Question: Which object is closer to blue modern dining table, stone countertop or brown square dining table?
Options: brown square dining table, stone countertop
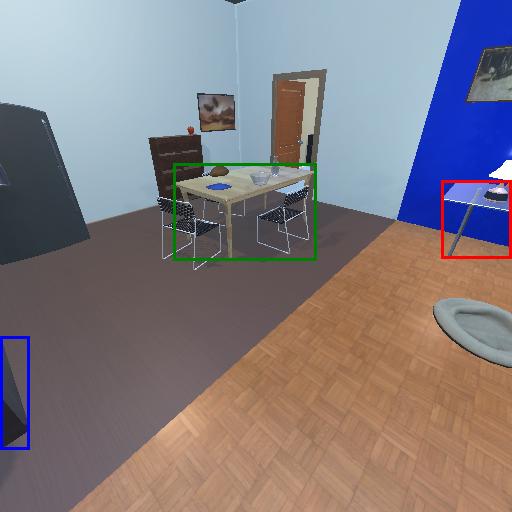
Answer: brown square dining table